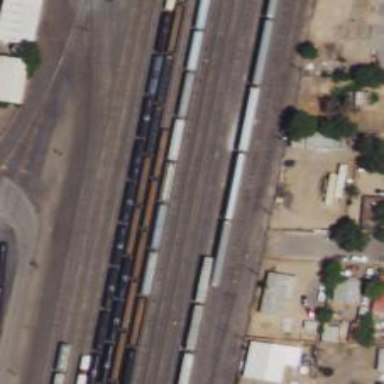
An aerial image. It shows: Railway yard.